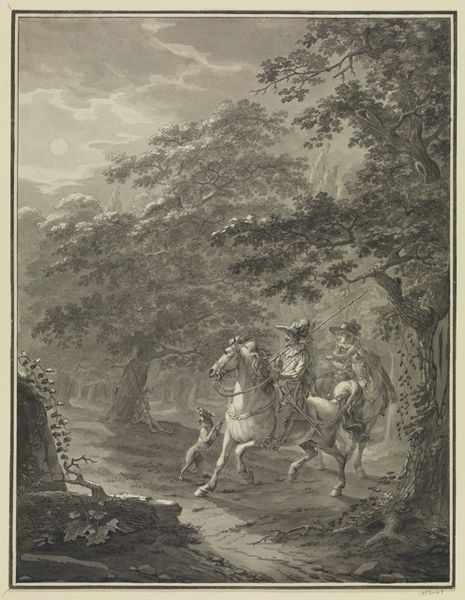
Titel: Der Mann unter dem Baum (Illustration zu Ritter Horst I)
Künstler: Johann Georg Pforr
Standort: Karlsruhe
Institution: Staatliche Kunsthalle Karlsruhe
Schlagwörter: baum, blätter, dunkel, felsen, gemälde, gewitter, himmel, kopf, laub, mann, schatten, schlaf, umhang, weiß, wolken, bäume, fluss, landschaft, menschen, sitzen, ufer, äste, braun, frankreich, frau, grau, hintergrund, hut, hüte, kleider, licht, männer, nacht, schwarz, strasse, szene, zeichnung, blick, dame, hund, hunde, tier, weg, wiese, wolke, hochformat, bart, mützen, barock, federn, kragen, mensch, rahmen, stein, steine, tod, herr, wache, ast, baumstamm, erde, natur, stamm, strauch, pfad, sonne, boden, dunkelheit, mantel, sitzend, adel, drei, kind, paar, blatt, pflanzen, krone, locken, wald, pferd, pferde, reiter, stock, ranken, ausritt, beine, hufe, mähne, reiten, reiterbild, ritt, sattel, sprung, zaumzeug, zügel, sommer, schlafen, düster, zwei, stab, fels, mauer, grafik, graphik, idylle, rast, sepia, lehnen, wild, lanze, soldaten, angelehnt, stimmung, mondlicht, versteckt, mond, erschrecken, buch, spaziergang, blitze, wurzel, zweig, lichtung, druck, druckgraphik, mondschein, schwarz-weiss, holzstich, radierung, stich, kupfer, halt, schwert, uniform, soldat, waffe, bleistift, helm, jagd, schimmel, ranke, unterholz, wurzeln, efeu, weintrauben, jäger, gewehr, jagdhund, ross, springen, blitz, geäst, mystisch, gespannt, nüstern, eiche, adelig, jagdgesellschaft, speer, edelmann, eichen, kupferstich, scheuen, stahl, hetze, details, vollmond, galopp, baltt, schreck, schalf, überrascht, schwary, gerte, mondnacht, mission, ätzung, überraschung, kläffen, söldner, stahlstich, landschaaft, reuter, entdeckung, weißes pferd, wirzeln, wegkreuzung, männertreu, 18. jahrhundert, 1800, naturszene, siteznd, reir, efeue, unterm, reiter jagd hund barock sturm sonne wald, dinkelheit, zu ross, mondritt, lands haft, jagdthund